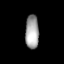
Tissue: lung
Cell type: Others
Senescence score: 0.671
Nuclear area (px): 449
Mean DAPI intensity: 161.695